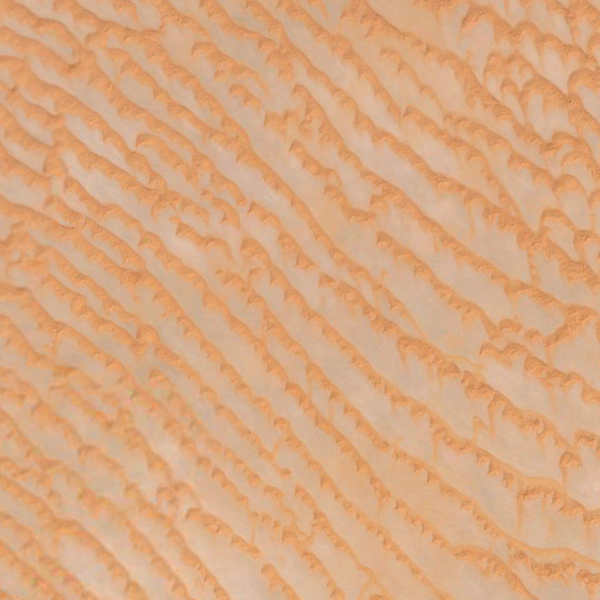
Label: Desert